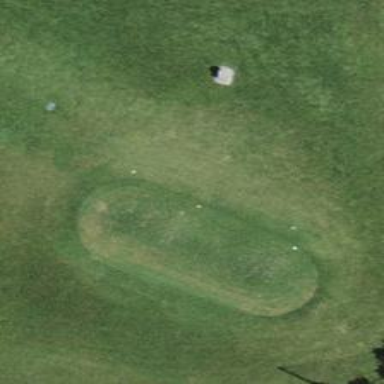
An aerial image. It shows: Golf tee.